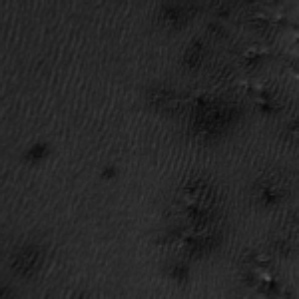
Label: frost